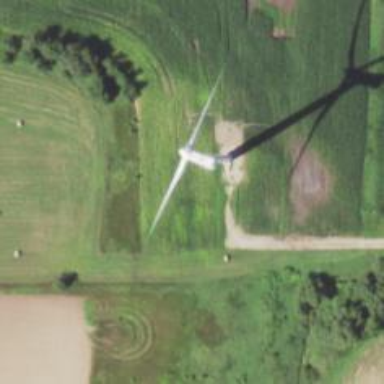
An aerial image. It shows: Wind turbine generator that utilizes wind as its source for generating electricity. It is of the horizontal axis type.